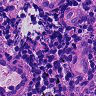
Metastatic tissue present: no